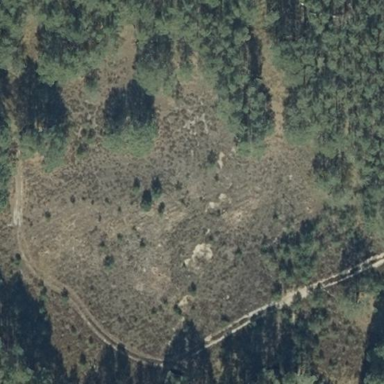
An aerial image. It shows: Landscape covered with heath.